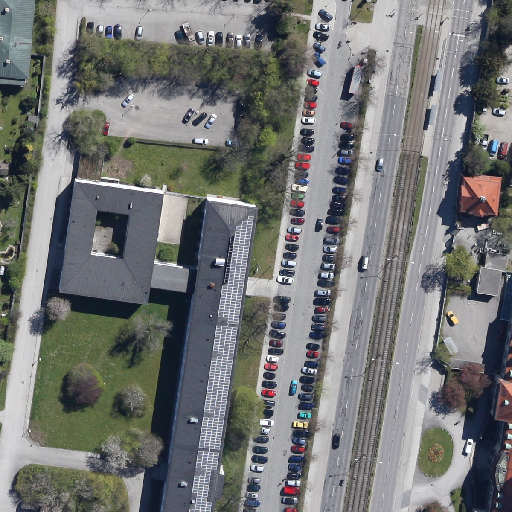
Referring expression: road